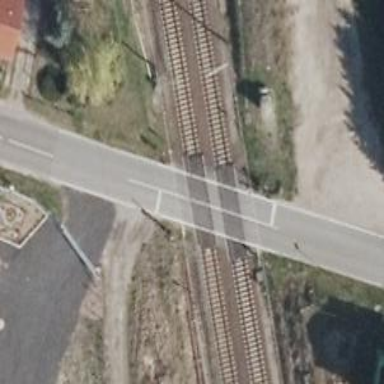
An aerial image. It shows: Railway level crossing.